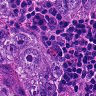
Metastatic tissue present: yes